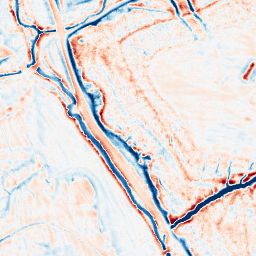
Category: edge_preserving
Decomposition family: bilateral
Decomposition parameters: d: 15
sigma_color: 100
sigma_space: 50
Upsampling method: lanczos
Upsampling parameters: scale: 4
Upsampling scale: 4